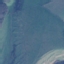
Land use / land cover class: Pasture